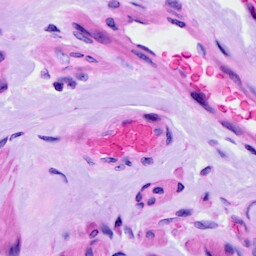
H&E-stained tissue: Ovarian